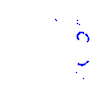
Particle: kaon